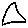
Label: triangle